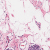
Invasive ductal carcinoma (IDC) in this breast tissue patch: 0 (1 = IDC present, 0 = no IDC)